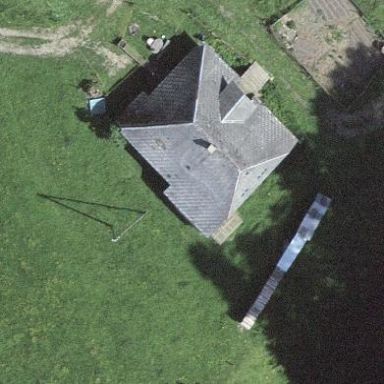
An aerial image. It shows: Farm building.